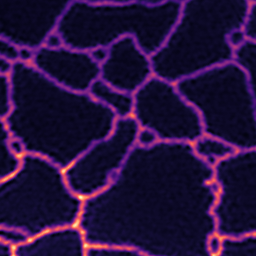
Label: Super-resolution ER image